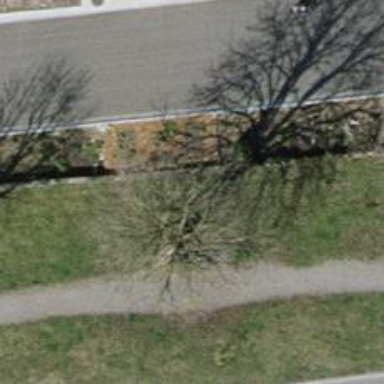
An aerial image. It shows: Bench for seating.